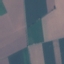
Land use / land cover class: AnnualCrop